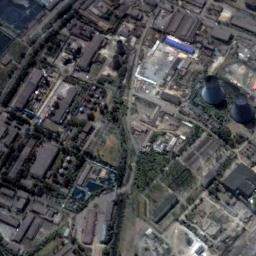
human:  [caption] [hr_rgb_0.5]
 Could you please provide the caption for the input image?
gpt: Many buildings of different shapes and sizes are beside the thermal power station .

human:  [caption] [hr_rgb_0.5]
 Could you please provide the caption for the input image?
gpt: There are two thermal power stations next to the buildings .

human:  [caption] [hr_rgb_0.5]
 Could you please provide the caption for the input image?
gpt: The thermal power station is on the bare land next to some buildings .

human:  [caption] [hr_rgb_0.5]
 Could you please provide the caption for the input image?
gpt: In the thermal power station there are neatly planned plants and good greenery, and there are two cooling towers .

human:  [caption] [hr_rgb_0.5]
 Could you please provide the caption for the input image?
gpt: There are many buildings and some green trees on the thermal power station .